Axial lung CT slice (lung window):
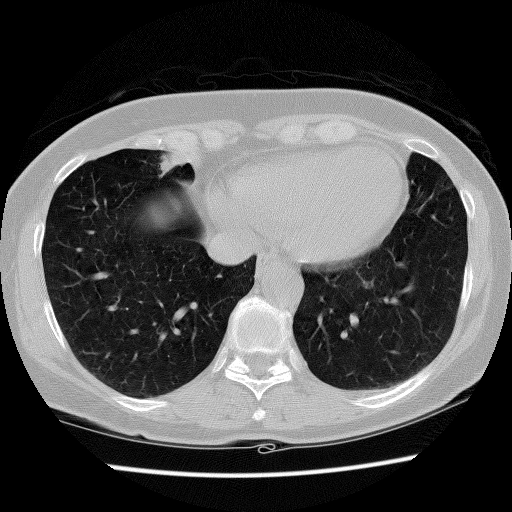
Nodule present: no